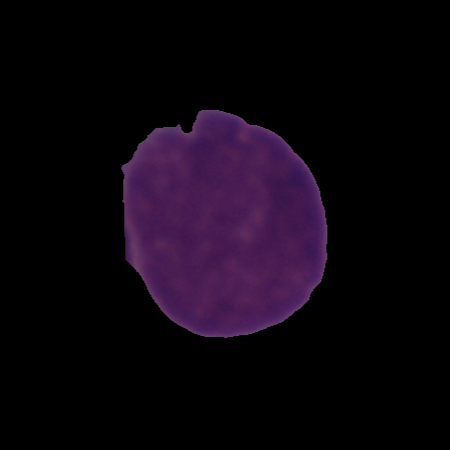
Label: cancer